Question: I want this result:
I have a state JSONModel contains the states that I want bind with my UI.
'''
{
code:"None",
descr:"Error"
family:"None"
}
'''
Now, to have my result, I write:
'''
sap.ui.getCore().byId("idCodeInput").setValueState("{state>code}");
sap.ui.getCore().byId("idDescrInput").setValueState("{state>descr}");
sap.ui.getCore().byId("idFamilyInput").setValueState("{state>family}");
'''
and it works fine.
But 'sap.m.Input' doesn't not have 'valueState' property and I can't bind model<-->view from the XML of view. I would like write some like this:
'''
<Input
valueState ="{state>descr}"
value="{model>descr}"
enabled="{enable>descr}"
/>
'''
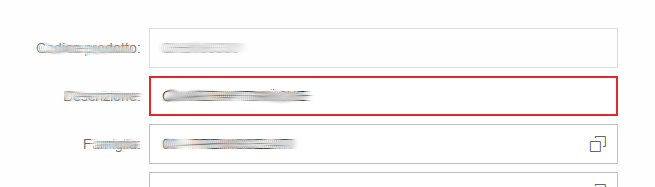
Answer: 'sap.m.Input' has a property 'valueState'
<URL>